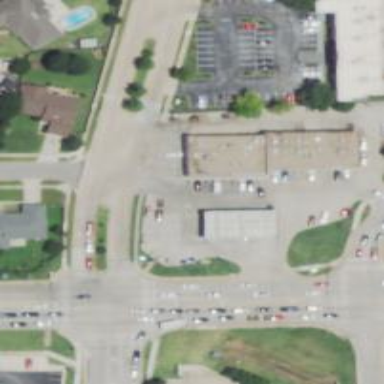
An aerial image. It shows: Convenience shop.